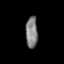
Tissue: prostate
Cell type: T cells
Senescence score: 0.8197
Nuclear area (px): 367
Mean DAPI intensity: 129.267